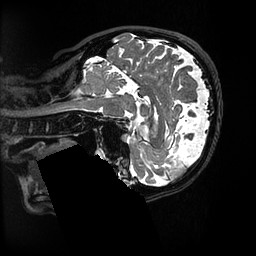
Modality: T2w
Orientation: sagittal
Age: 49
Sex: female
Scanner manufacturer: ge
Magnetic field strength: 3 T
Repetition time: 3.202 s
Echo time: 0.06562 s